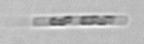
Label: Bacillariophyceae